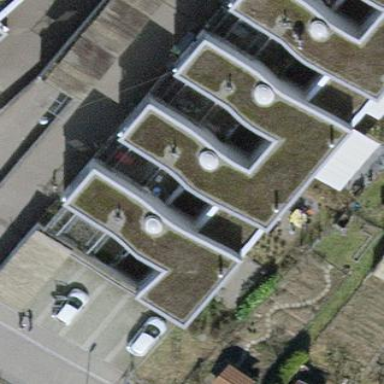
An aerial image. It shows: Building with flat roof.